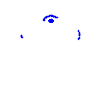
Particle: pion